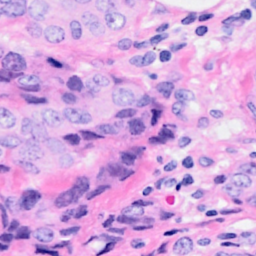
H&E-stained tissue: Breast